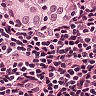
Metastatic tissue present: yes